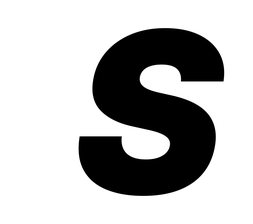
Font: Inter-Italic_Black_Italic